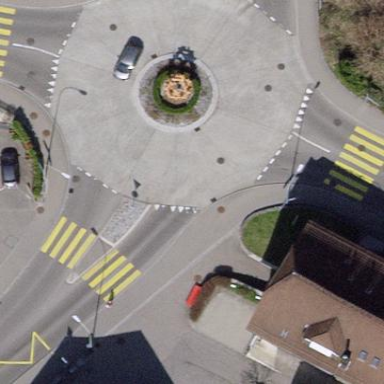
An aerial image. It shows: Tertiary road with concrete surface leading to roundabout.